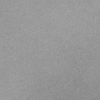
Label: dusty